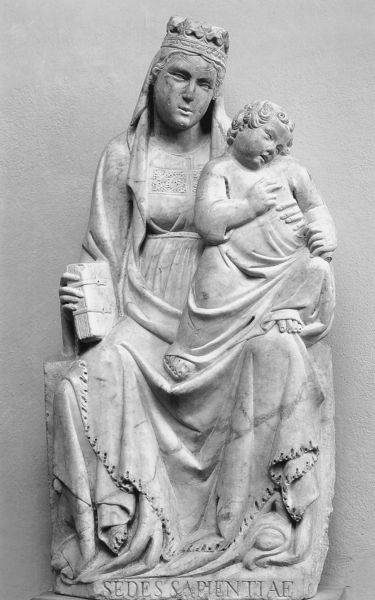
Titel: Madonna mit Kind
Künstler: Tino di Camaino
Institution: Florenz, Bargello
Schlagwörter: kopf, marmor, mund, weiss, gürtel, schleier, tuch, bibel, gesicht, stein, gewand, kind, mutter, krone, locken, skulptur, foto, buch, allegorie, christus, jesus, romanik, königin, maria, madonna, latein, jesuskind, statur, weisheit, muttergottes, ottonik, aede, sede, santie